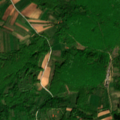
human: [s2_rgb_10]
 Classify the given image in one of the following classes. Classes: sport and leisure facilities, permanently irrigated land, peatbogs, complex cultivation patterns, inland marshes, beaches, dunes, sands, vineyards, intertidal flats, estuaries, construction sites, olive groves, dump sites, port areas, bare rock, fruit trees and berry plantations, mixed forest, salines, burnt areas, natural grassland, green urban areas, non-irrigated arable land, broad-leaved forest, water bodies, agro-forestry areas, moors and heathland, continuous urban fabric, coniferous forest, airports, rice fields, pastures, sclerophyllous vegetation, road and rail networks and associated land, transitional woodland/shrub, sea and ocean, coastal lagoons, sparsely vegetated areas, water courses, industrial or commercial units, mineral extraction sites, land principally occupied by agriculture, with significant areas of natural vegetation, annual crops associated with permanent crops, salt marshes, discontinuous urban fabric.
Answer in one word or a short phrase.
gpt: complex cultivation patterns, land principally occupied by agriculture, with significant areas of natural vegetation, broad-leaved forest